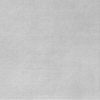
Label: dusty